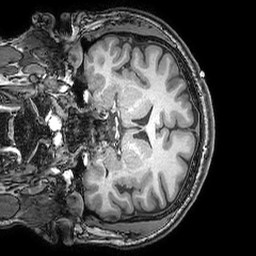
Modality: T1w
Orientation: coronal
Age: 25
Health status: ill
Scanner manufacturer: philips
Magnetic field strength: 3 T
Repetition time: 0.007 s
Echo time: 0.0035 s